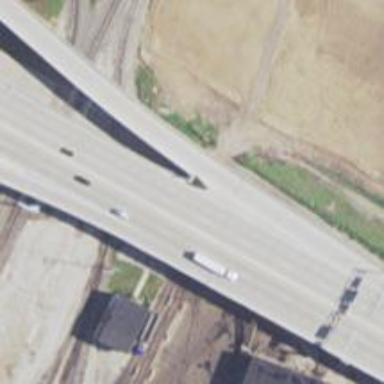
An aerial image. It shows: Bridge over primary link highway.